Field crop: maize
Growth stage: 1
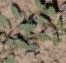
Species: convolvulus